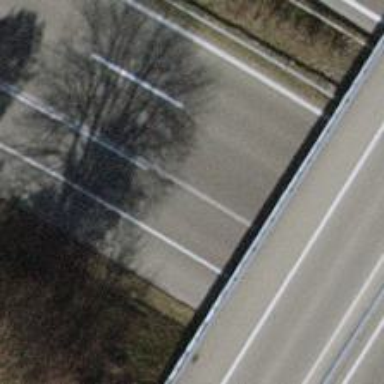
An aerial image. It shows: Asphalt motorway link.